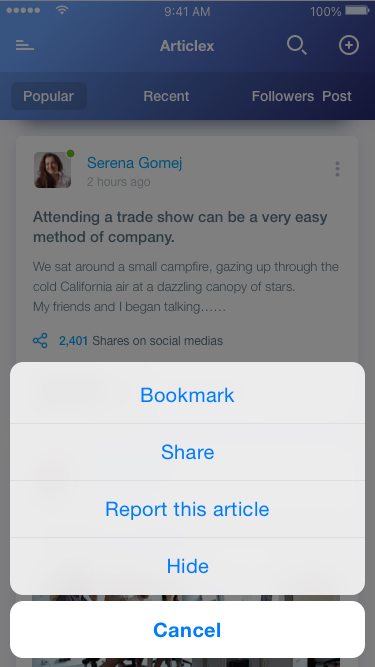
Text in this UI design:
Cancel
Bookmark
Share
Report this article
Hide